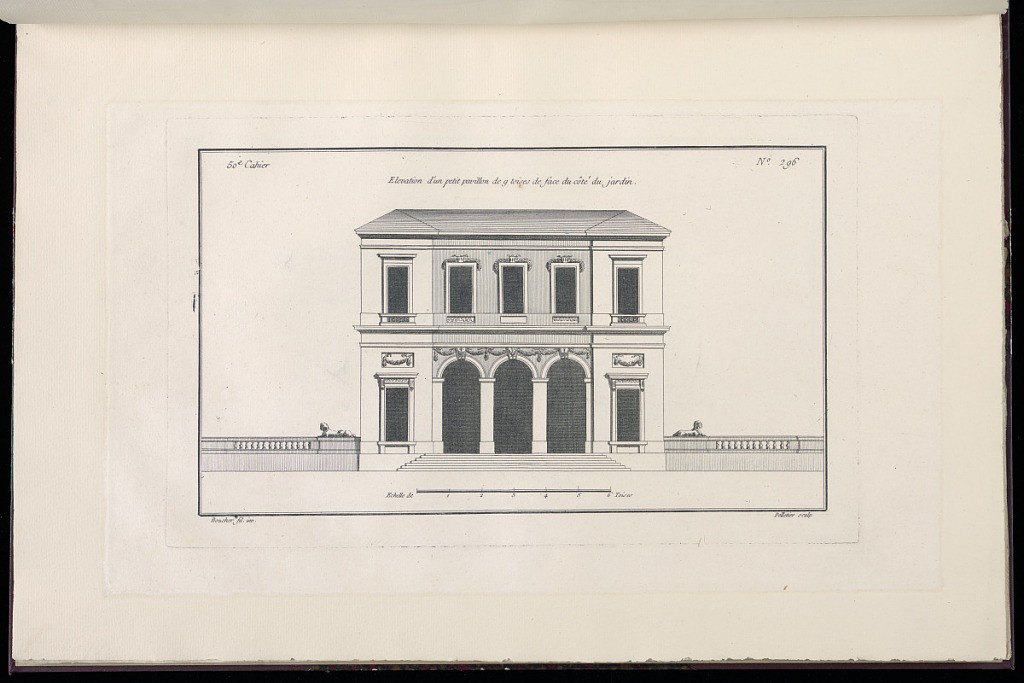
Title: Elevation d'un petit pavillon de 9 toises de face du côté du jardin
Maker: Juste-François Boucher, French, 1736 – 1782
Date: ca. 1775
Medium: Engraving on off white laid paper
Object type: Print
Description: Elevation of a two-story pavilion decorated with garlands, carved wave pattern, and acanthus leaf keystones. The pavilion is stated to be 9 toises; 1 toise is the equivalent of about 3.799 square meters. The plate is signed.